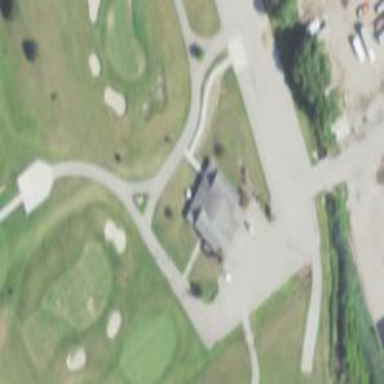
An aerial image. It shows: Service road designated as golf cart path.